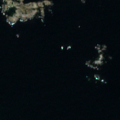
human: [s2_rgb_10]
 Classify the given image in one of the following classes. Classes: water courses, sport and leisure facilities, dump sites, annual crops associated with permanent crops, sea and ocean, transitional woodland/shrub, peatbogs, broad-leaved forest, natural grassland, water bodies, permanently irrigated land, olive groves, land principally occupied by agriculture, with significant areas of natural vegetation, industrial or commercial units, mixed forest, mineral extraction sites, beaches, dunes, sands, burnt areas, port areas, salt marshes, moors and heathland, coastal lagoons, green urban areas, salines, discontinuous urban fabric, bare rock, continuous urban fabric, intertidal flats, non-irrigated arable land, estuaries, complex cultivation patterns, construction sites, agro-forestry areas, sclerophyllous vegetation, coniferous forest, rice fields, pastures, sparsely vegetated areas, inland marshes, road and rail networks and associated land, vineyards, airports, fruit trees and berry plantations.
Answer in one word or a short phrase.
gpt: sea and ocean